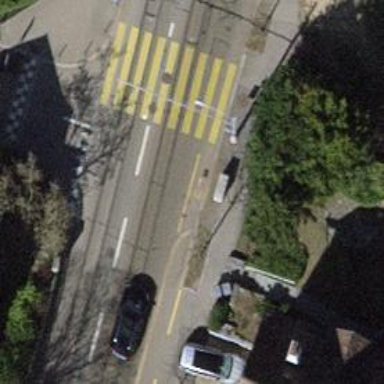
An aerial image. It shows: Street cabinet used for power utility.